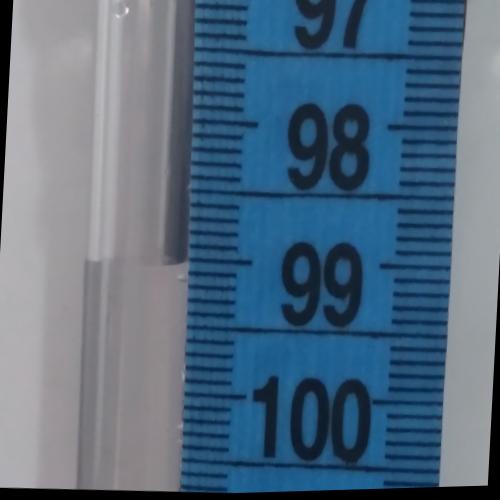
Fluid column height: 99.0 cm